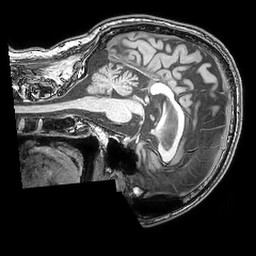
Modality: T1w
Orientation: sagittal
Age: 41
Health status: ill
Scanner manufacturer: philips
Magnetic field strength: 3 T
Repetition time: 0.007 s
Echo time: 0.0035 s